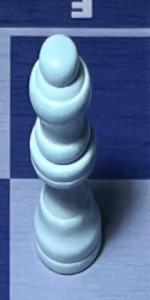
Label: Queen_White